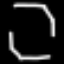
Label: octagon